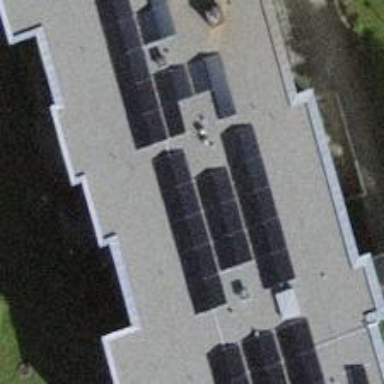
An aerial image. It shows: Solar power generator.